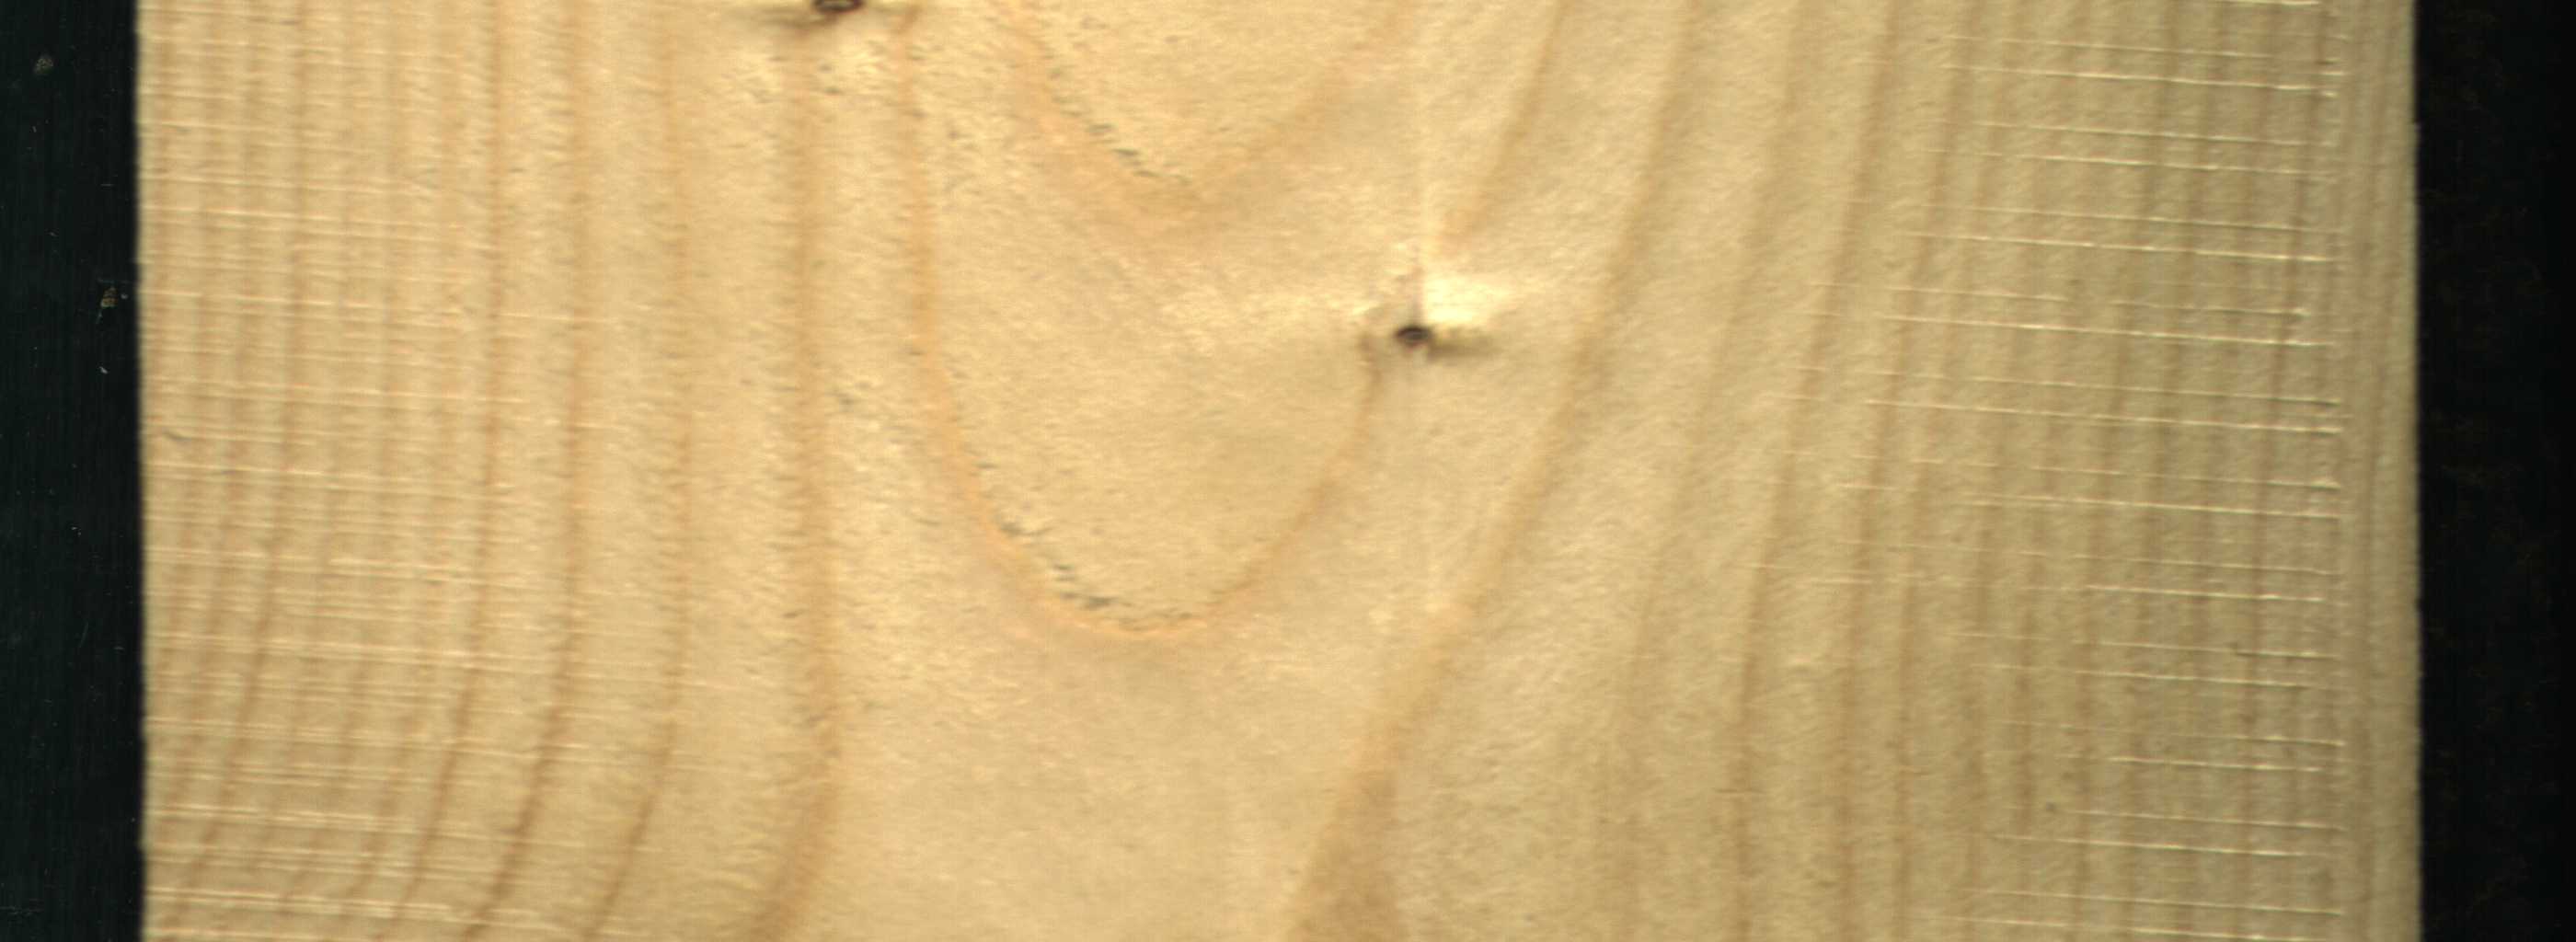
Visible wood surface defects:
Live_Knot
Live_Knot